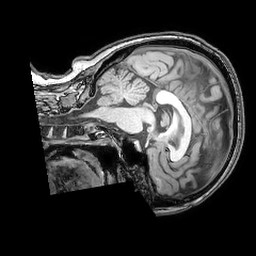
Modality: T1w
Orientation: sagittal
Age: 44
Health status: ill
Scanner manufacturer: philips
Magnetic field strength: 3 T
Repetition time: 0.007 s
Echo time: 0.003501 s